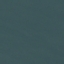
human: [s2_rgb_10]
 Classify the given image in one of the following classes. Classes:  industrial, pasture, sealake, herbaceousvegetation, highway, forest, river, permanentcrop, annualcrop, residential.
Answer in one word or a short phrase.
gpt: SeaLake